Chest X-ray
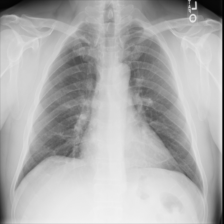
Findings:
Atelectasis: negative
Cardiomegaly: negative
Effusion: negative
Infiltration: negative
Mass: negative
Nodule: negative
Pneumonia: negative
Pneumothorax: negative
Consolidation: negative
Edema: negative
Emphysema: negative
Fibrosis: negative
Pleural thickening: negative
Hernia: negative